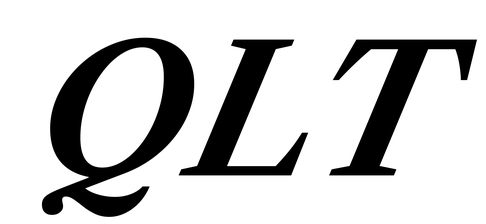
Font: LibreCaslonText-Italic_Bold_Italic